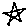
Label: star